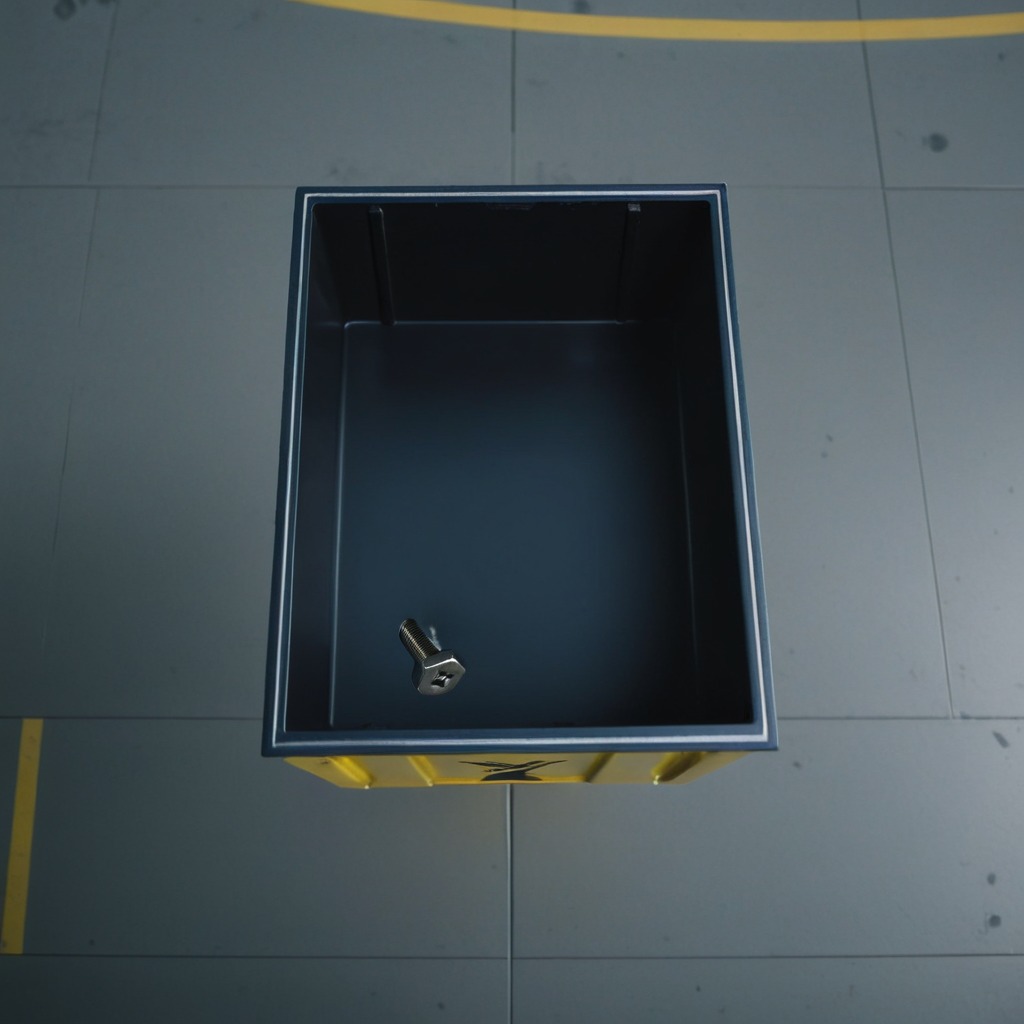
A metal screw lies on the toolbox surface in an airplane hangar workshop.